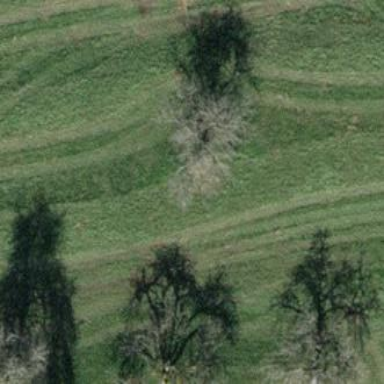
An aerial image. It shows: Orchard.